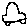
Label: car